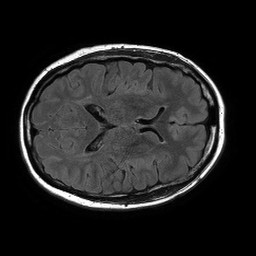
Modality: FLAIR
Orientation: axial
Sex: female
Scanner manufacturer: philips
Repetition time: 11 s
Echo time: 0.125 s